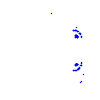
Particle: kaon